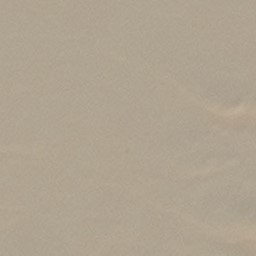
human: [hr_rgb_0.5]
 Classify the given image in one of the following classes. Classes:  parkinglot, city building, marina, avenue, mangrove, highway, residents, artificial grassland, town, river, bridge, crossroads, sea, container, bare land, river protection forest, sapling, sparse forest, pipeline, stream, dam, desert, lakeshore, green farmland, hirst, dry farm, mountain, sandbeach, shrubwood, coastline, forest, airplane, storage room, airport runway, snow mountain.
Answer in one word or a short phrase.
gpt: desert